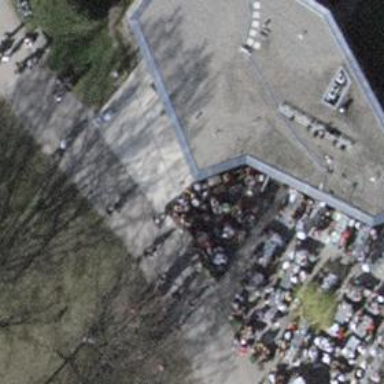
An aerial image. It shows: Toilets.